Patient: sex M, age 45
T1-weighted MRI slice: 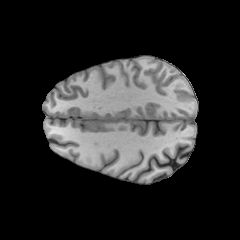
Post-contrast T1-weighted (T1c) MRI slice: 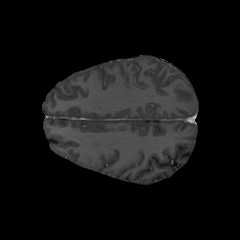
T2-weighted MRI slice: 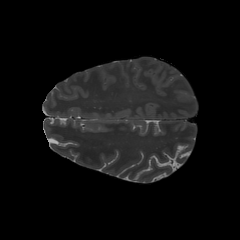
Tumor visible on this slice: no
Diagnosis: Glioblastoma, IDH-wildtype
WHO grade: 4